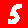
Digit: 5